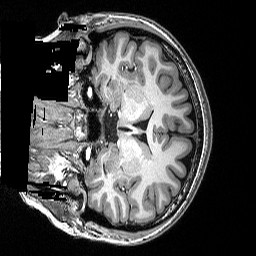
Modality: T1w
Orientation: coronal